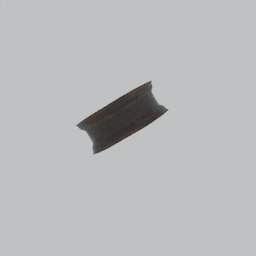
Label: mechanical